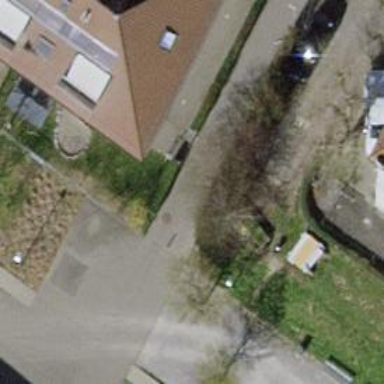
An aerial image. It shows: Bollard.